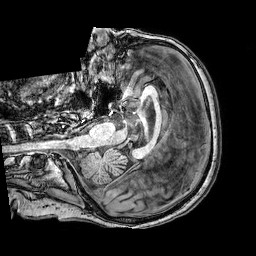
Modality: T1w
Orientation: axial
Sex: male
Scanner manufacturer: philips
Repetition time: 0.008096 s
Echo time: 0.0037 s